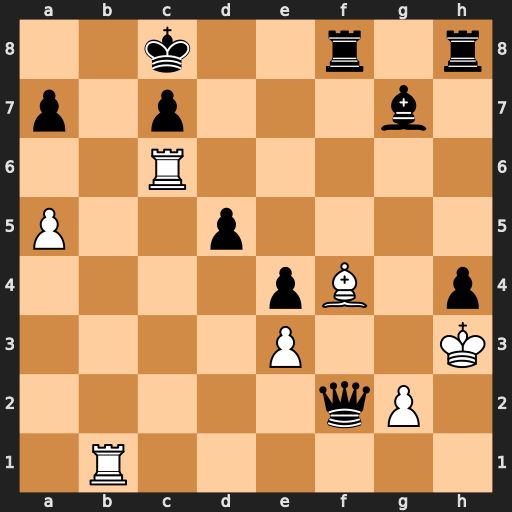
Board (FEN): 2k2r1r/p1p3b1/2R5/P2p4/4pB1p/4P2K/5qP1/1R6
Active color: w
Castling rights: -
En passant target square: -
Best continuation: Rxc7+ Kd8 Rb8#